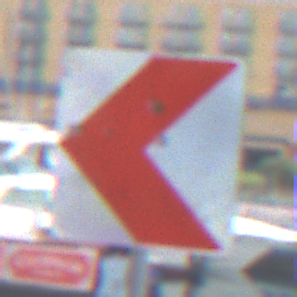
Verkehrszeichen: RichtungstafelnInKurvenKleinRechts
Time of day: MorningAfternoon
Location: Outdoor (Urban)
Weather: Overcast
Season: NotSpecified
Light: Natural